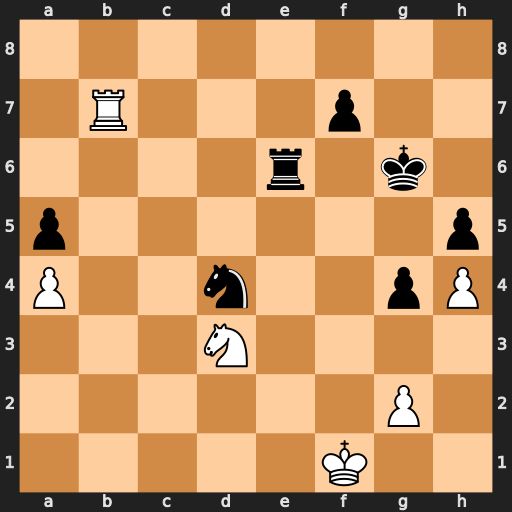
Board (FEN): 8/1R3p2/4r1k1/p6p/P2n2pP/3N4/6P1/5K2
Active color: w
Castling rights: -
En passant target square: -
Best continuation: Nf4+ Kf6 Nxe6